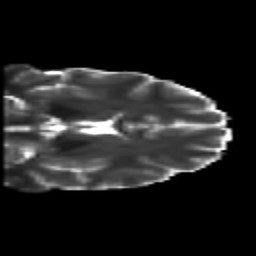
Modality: T2w
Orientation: coronal
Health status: healthy
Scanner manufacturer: siemens
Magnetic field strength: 3 T
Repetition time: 10 s
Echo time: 0.092 s